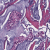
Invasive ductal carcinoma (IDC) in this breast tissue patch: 1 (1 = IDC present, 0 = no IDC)